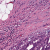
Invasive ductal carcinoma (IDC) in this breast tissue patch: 0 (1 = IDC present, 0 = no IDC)